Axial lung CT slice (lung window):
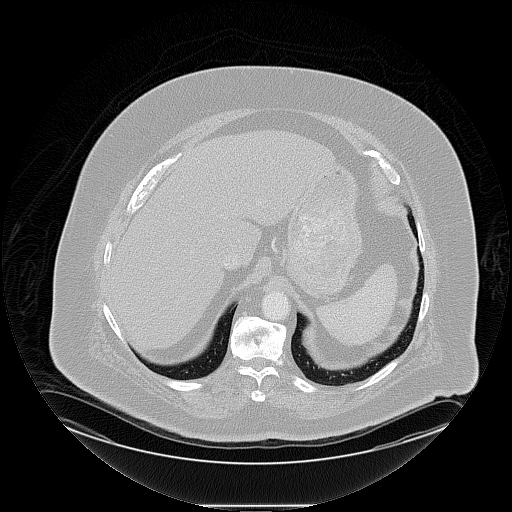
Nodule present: no